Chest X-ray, PA view. Patient: 51 years old, sex F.
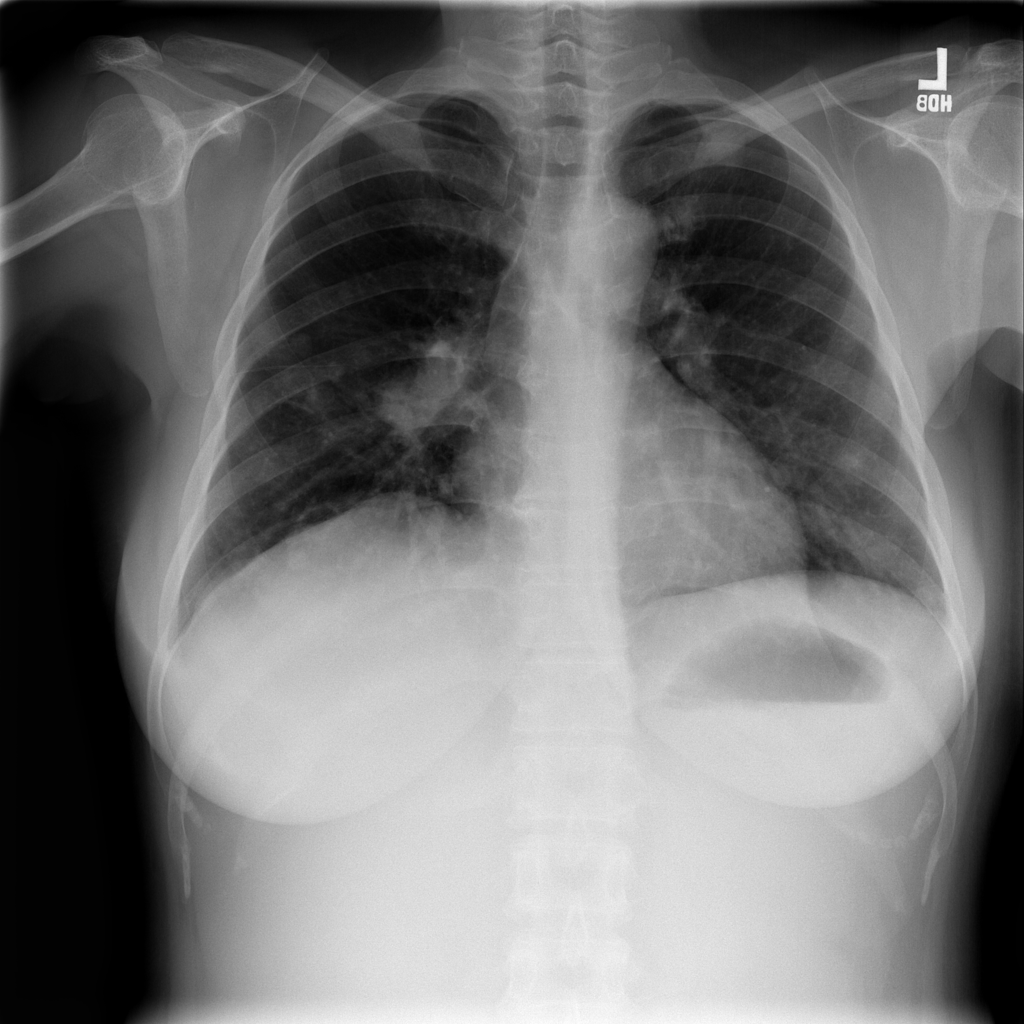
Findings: Mass, Nodule